Aerial crown-view tile of a tropical tree (Barro Colorado Island, Panama), acquired 20240716:
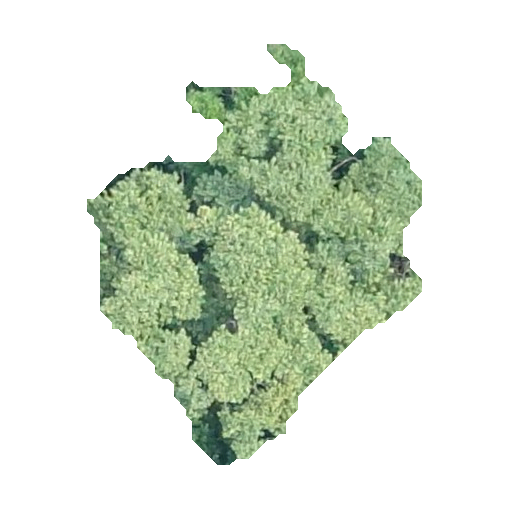
Species: Luehea seemannii
GBIF accepted scientific name: Luehea seemannii
Crown area: 125.043 m²